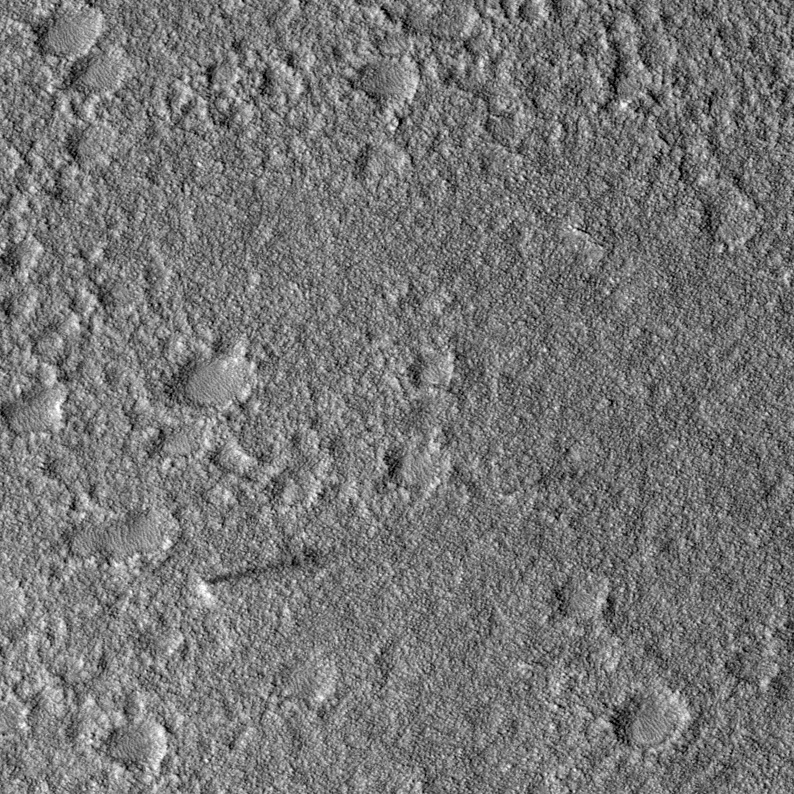
Label: dustdevil